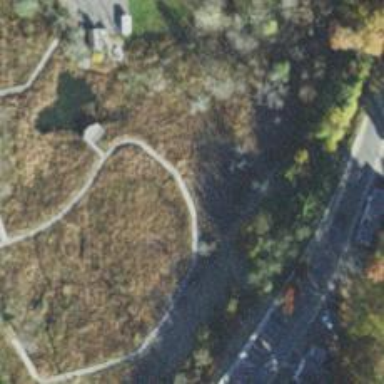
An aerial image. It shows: Footway along the road.